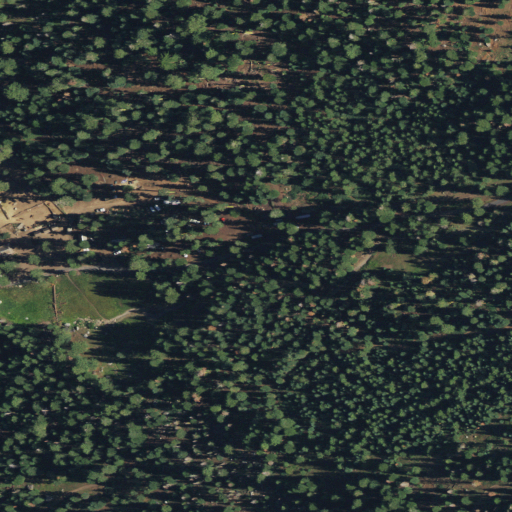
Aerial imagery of plain(s) in California named Aspen Meadow containing evergreen forest, shrub, and open development